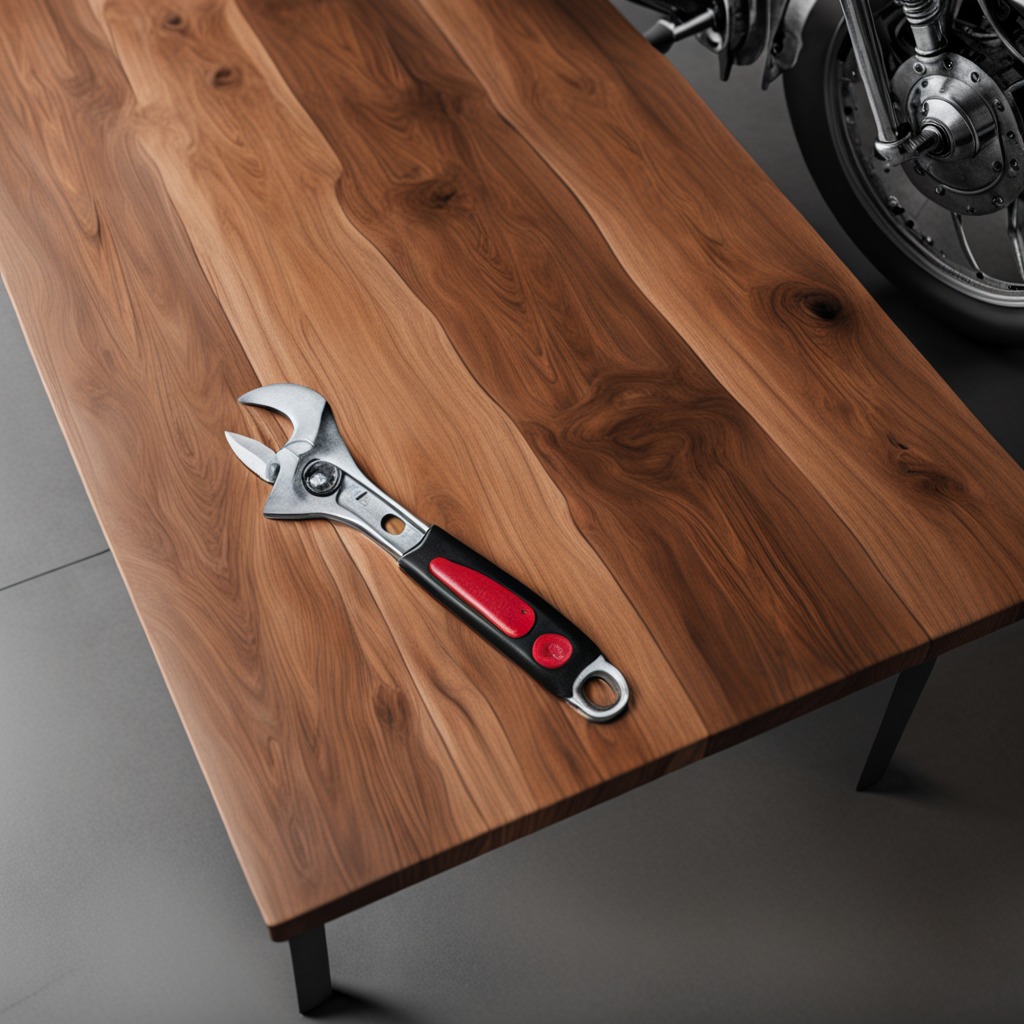
An wrench is lying on the oil-spilled wooden table in a vintage motorcycle garage.